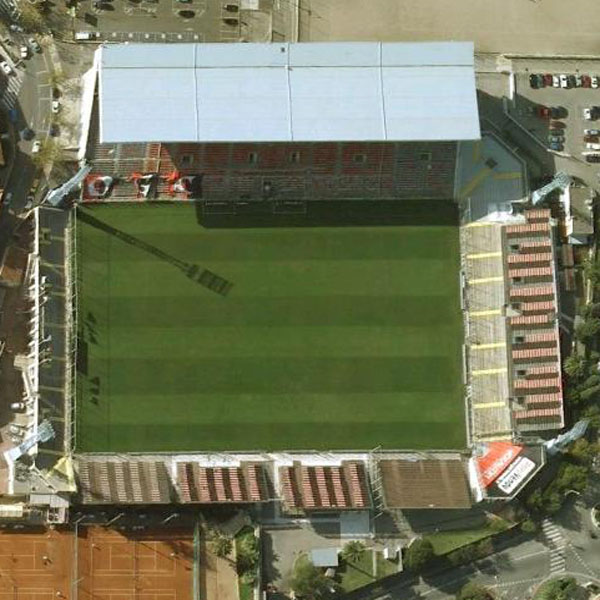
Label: footballField